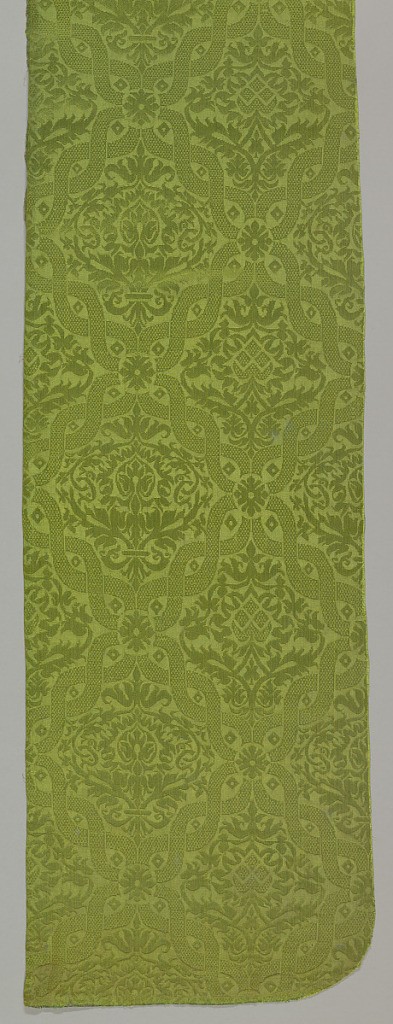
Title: Fragment
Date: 17th century
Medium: silk Technique: 4&1 satin damask
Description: Twining checkered bands forming strapwork that enclose cartouches that contain plant forms.